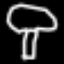
Label: mushroom